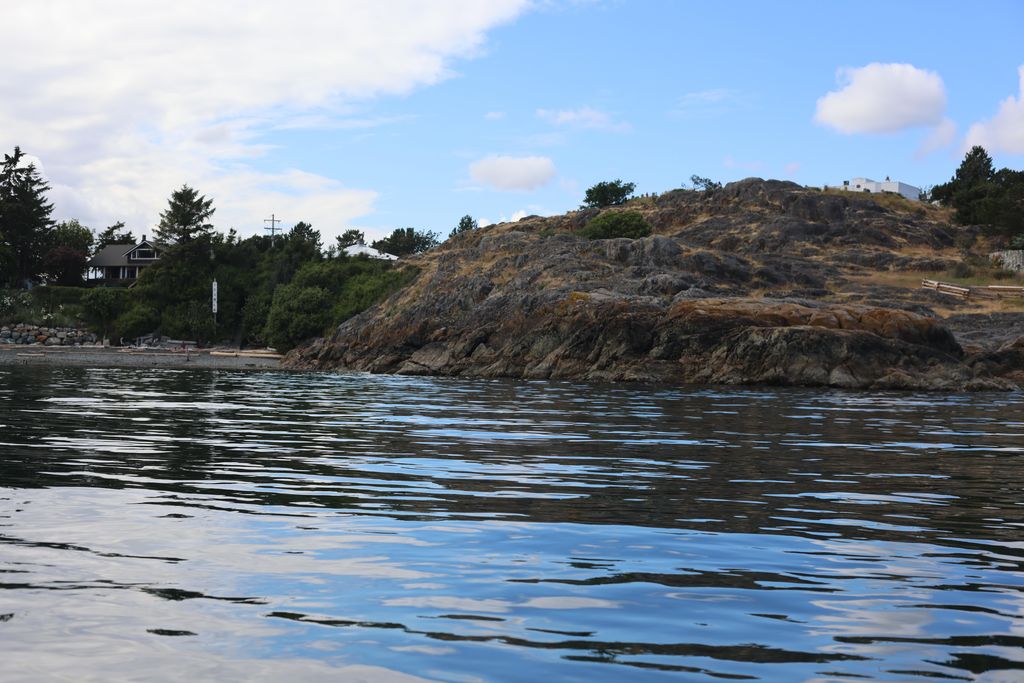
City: victoria